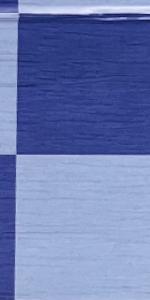
Label: Empty